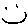
Label: smiley face